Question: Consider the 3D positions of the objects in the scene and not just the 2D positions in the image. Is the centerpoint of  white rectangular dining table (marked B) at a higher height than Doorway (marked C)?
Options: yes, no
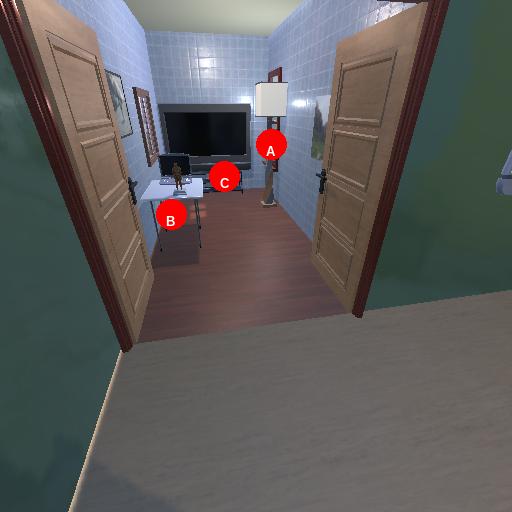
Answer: yes